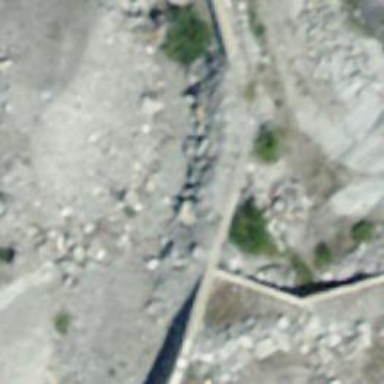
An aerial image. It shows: Culvert tunnel.